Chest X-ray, PA view. Patient: 56 years old, sex F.
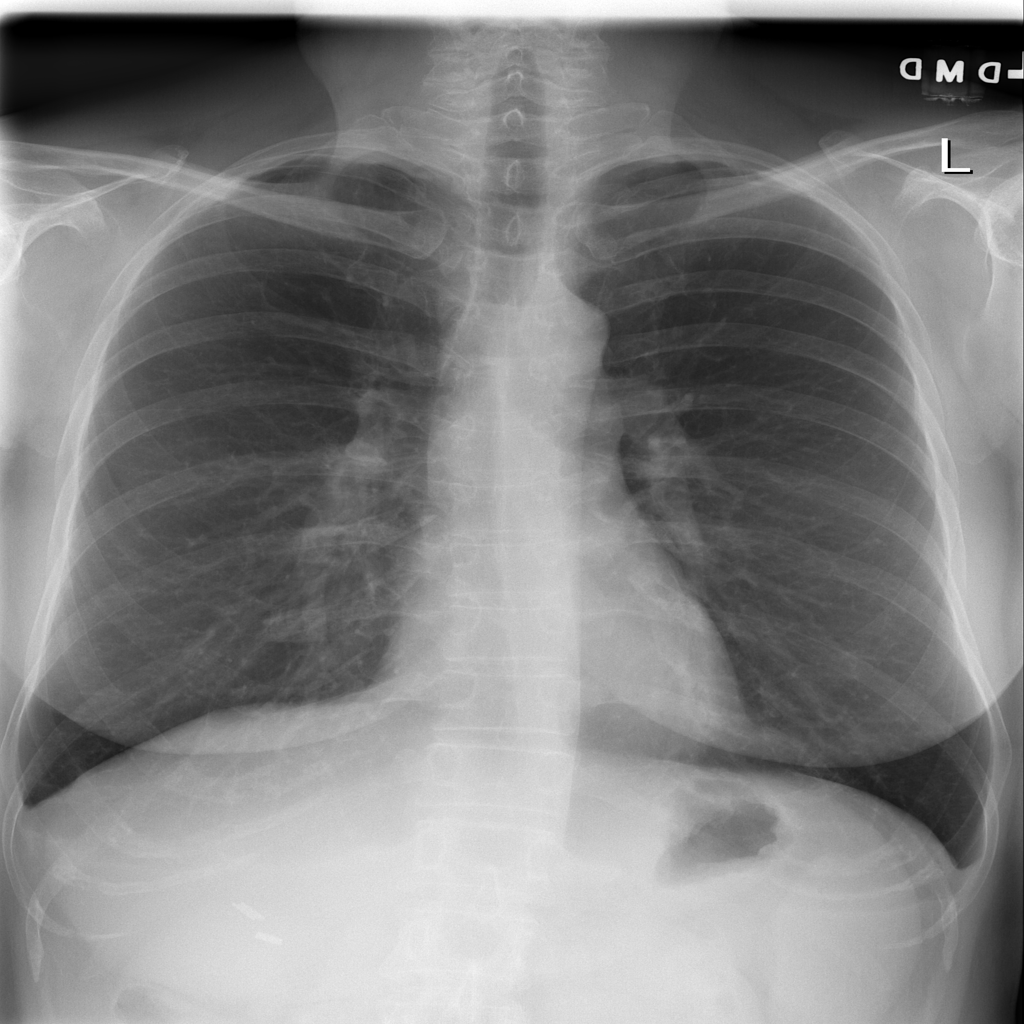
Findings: No Finding